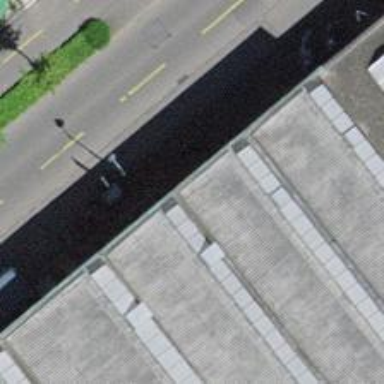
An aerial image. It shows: Motorcycle shop.